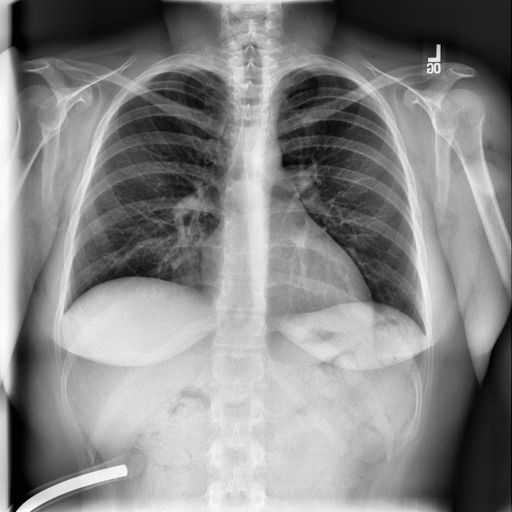
Finding: NORMAL